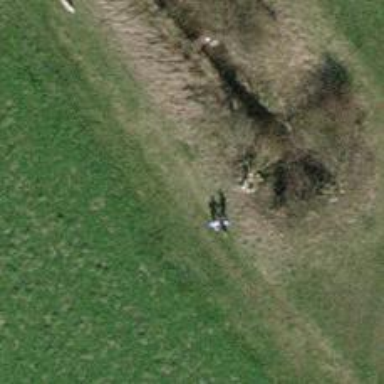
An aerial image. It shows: Grass track with grade3 surface.